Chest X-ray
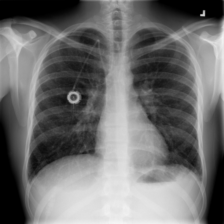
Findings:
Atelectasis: negative
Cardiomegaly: negative
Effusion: negative
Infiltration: negative
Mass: negative
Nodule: positive
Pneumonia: negative
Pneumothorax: negative
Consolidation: negative
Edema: negative
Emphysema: negative
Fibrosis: negative
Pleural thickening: negative
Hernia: negative